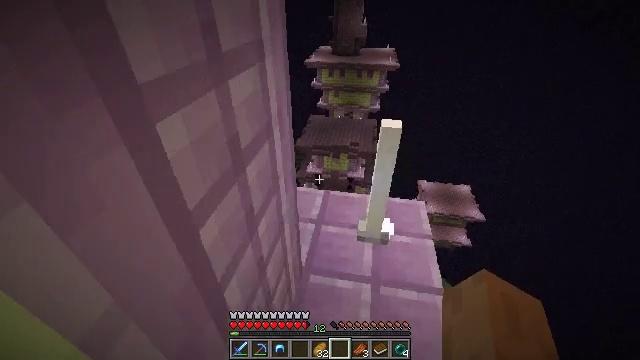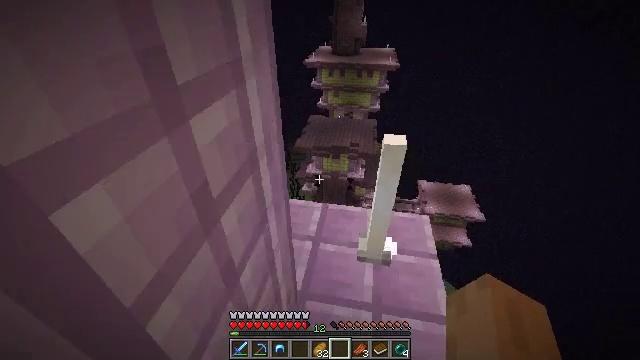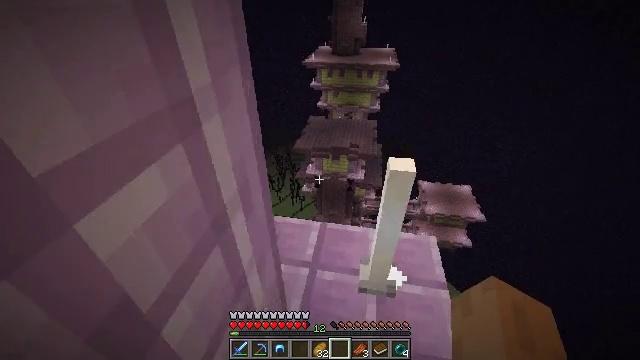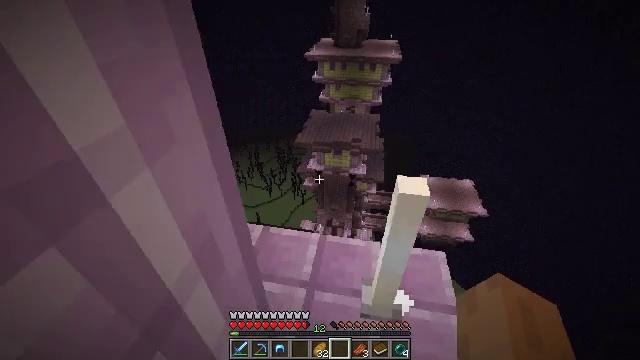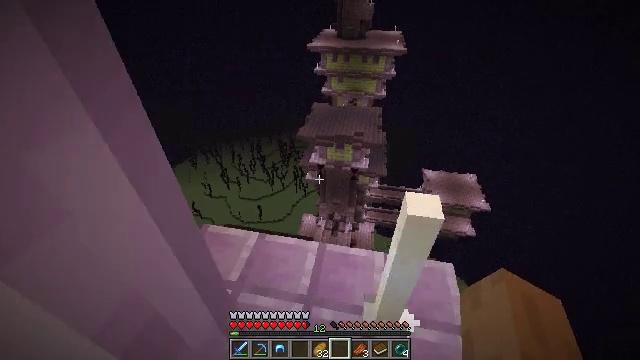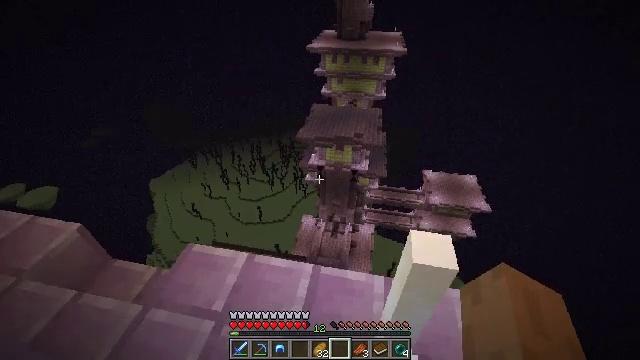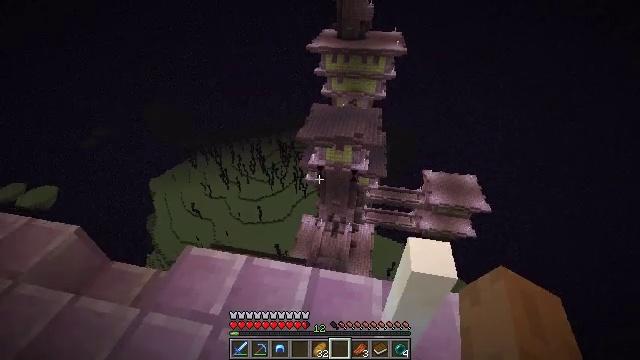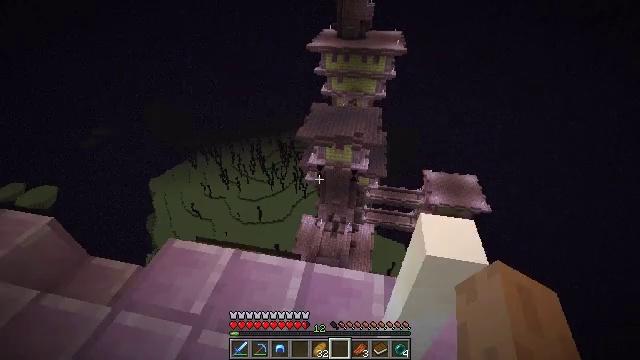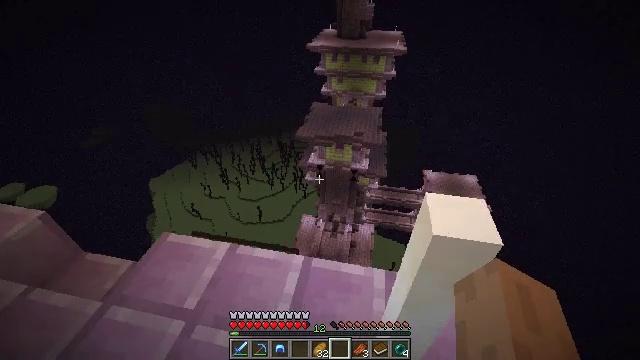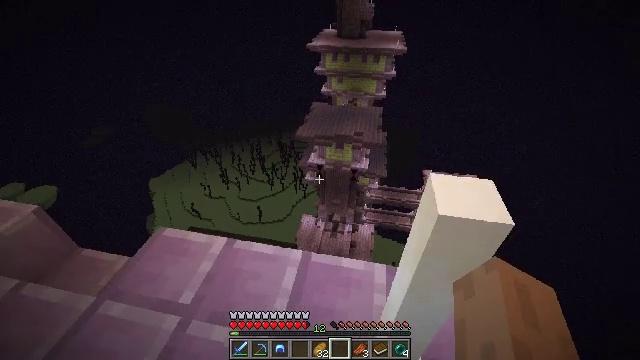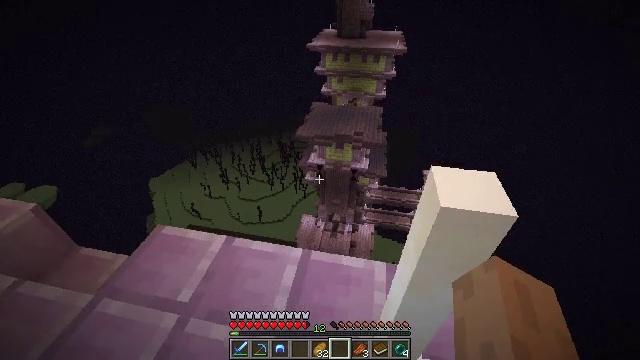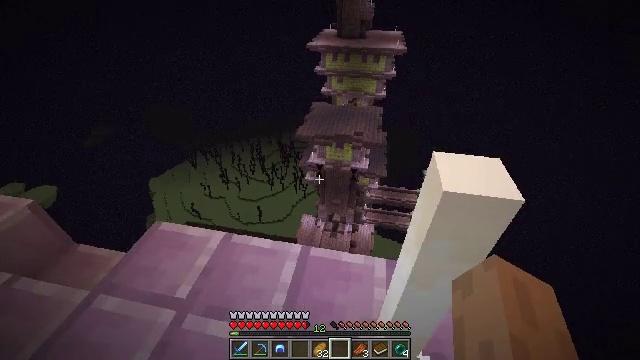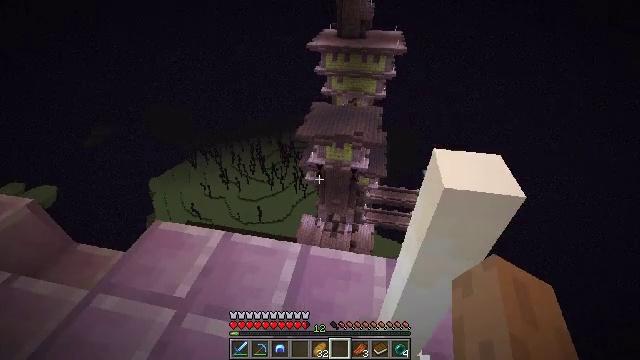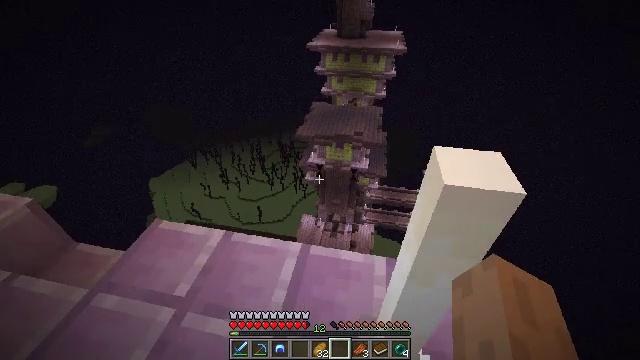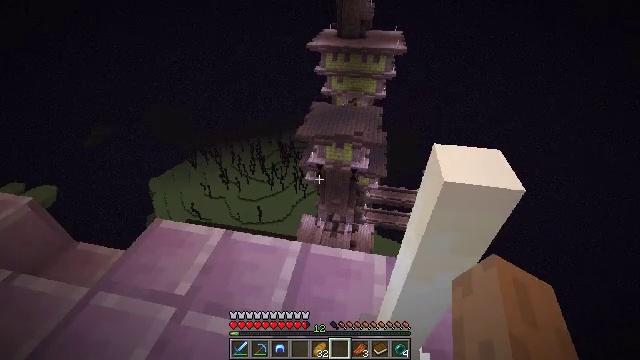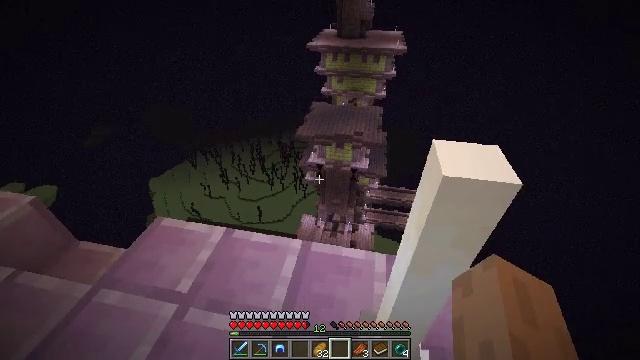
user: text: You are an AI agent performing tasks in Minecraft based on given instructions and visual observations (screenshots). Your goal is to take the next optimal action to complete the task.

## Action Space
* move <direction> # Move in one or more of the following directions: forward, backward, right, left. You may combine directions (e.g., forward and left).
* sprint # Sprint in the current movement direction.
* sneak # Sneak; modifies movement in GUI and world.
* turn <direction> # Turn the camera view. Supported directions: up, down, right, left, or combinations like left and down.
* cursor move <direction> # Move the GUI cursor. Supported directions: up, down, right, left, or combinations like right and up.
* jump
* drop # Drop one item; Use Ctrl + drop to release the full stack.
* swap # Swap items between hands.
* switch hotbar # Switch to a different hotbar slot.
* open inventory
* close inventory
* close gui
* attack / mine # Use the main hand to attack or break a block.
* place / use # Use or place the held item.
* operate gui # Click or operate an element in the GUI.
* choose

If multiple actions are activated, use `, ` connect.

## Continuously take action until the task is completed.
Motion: motion action
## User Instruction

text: Mine the end rod.
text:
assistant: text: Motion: move forward
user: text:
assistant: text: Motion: move forward
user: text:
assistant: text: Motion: move forward, turn down
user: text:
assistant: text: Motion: move forward, turn down
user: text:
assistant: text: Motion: no_op
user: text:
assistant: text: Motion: sneak
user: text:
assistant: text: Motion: sneak
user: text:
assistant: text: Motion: sneak
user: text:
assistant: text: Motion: sneak
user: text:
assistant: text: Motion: sneak
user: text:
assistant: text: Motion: sneak
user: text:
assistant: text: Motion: sneak
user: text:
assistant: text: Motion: move left, sneak
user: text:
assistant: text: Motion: move left, sneak
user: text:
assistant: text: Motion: move left, sneak
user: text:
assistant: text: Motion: move left, sneak
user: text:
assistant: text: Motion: move left, sneak
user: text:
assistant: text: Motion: move forward and move left, sneak, turn right and up
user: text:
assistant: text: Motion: move forward and move left, sneak, turn right and up
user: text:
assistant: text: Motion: move forward, sneak, turn right and up
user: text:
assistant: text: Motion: move forward, sneak, turn up
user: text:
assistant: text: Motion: move forward, sneak
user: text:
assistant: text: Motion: move forward, sneak, turn up
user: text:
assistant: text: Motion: move forward, sneak, turn up
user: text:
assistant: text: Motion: move forward, sneak, turn up
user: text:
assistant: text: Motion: move forward, sneak, turn up
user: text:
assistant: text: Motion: move forward, sneak
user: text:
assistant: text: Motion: move forward, sneak
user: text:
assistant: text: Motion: move forward and move left, sneak
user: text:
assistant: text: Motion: move forward and move left, sneak